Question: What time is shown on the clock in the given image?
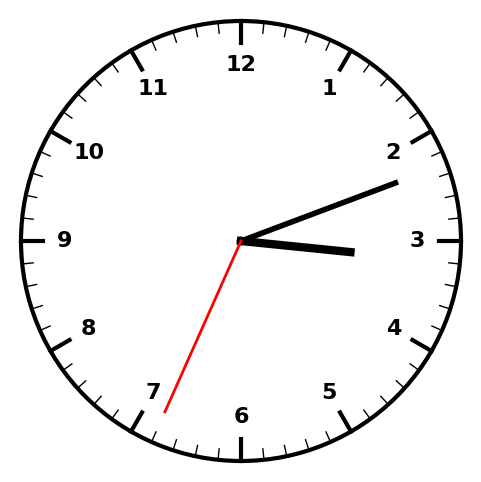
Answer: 03:11:34